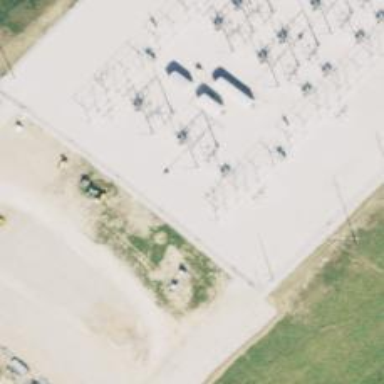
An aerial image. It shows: Switch used for power control.